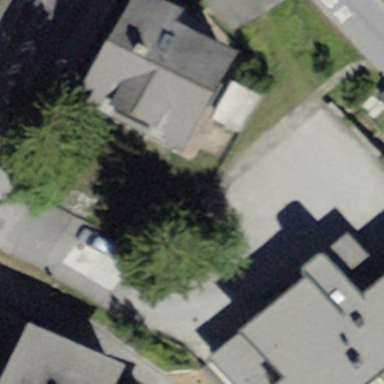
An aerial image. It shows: Building with tiled roof.